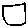
Label: square